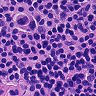
Metastatic tissue present: yes